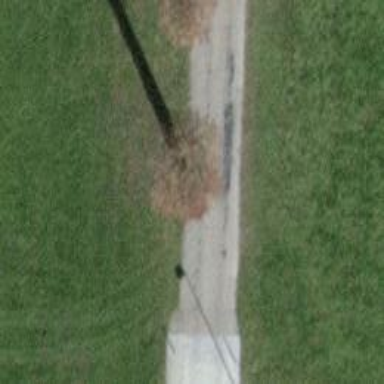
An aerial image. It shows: Single tag "natural: tree."